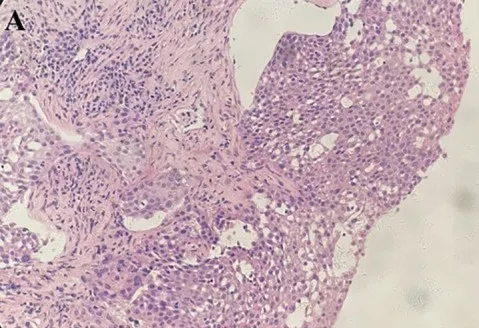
Hematoxylin and eosin staining photomicrographs of a right lung tumor tissue biopsy. (A) Magnification, x200.
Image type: pathology (h&e)